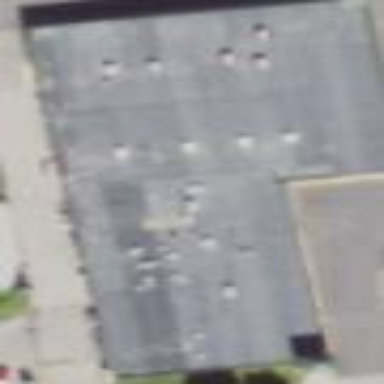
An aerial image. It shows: Mall building.